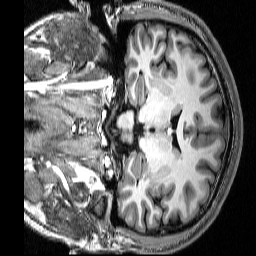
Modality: T1w
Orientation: coronal
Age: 27
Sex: male
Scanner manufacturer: siemens
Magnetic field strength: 3 T
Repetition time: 2.53 s
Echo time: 0.00339 s